RGB frame:
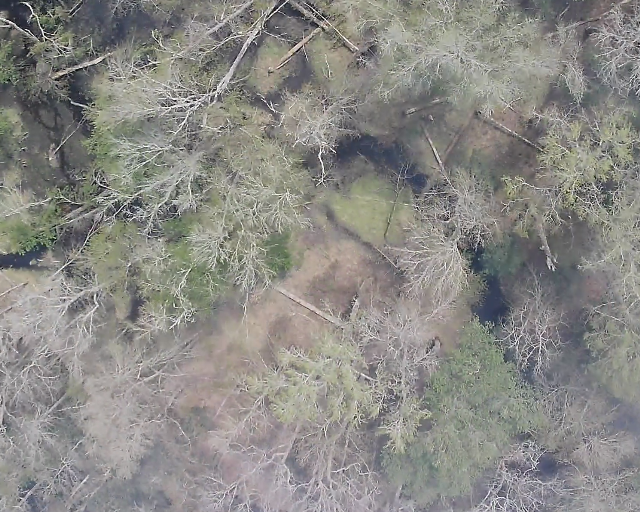
Thermal frame:
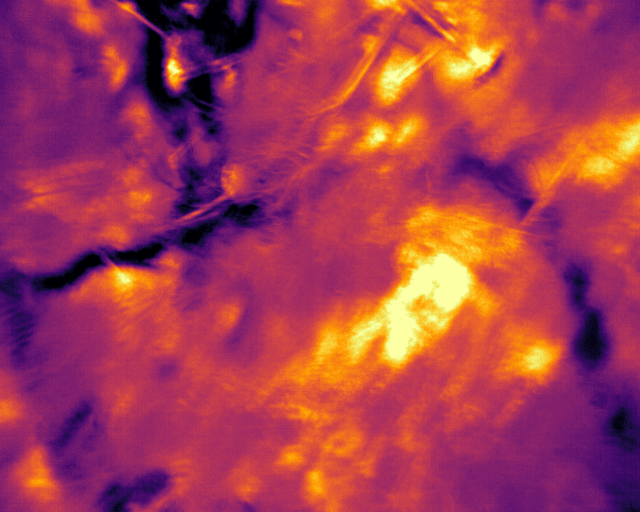
Captured: 2026-02-26 03:45:13
Pixels at or above 80 °C: 0 (fraction of frame: 0)